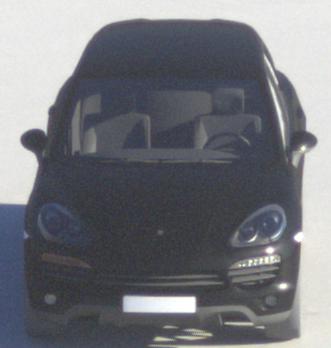
Make: Porsche
Model: Cayenne
Detailed model: Cayenne (958)
Model produced from: 2010/05
Model produced until: 2014/07
Doors: 5
Color: black
Road condition: dry road
Daytime: morning or afternoon
Contrast: high contrast